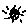
Label: moon